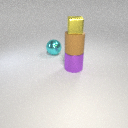
small yellow metal cube above large brown rubber cylinder